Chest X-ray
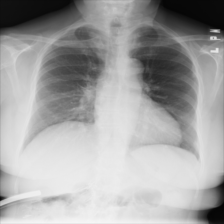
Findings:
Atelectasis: negative
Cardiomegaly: negative
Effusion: negative
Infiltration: negative
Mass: negative
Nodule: positive
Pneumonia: negative
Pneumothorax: negative
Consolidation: negative
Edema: negative
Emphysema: negative
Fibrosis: negative
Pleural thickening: negative
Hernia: negative